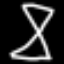
Label: hourglass